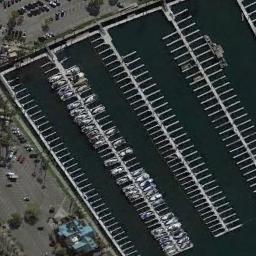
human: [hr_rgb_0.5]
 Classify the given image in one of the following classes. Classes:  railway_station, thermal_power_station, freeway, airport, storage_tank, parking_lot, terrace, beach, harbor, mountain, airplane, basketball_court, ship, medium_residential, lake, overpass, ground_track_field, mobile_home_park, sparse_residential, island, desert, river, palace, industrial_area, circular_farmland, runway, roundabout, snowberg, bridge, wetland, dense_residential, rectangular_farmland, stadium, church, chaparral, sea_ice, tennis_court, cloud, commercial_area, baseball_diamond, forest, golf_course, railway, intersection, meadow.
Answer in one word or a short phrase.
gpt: harbor